Question: I'm creating a theme for Chrome, but when I set '"tab_text"' in manifest.json, the bottom URL status bar is the same color. I searched for a solution in the documentation, but I didn't find an attribute that tints the bottom bar. It affects that bar (as seen on picture) and the download list too. Is there a way to customize the bottom URL status bar?
'''
"colors" : {
"tab_text" : [150,150,150]
}
'''

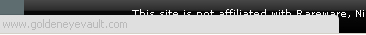
Answer: I just had a look at the source file for this (linked from <URL>. There currently is no way of setting the status bar text independently.
The background color of the status bar is always the same as that of the toolbar.